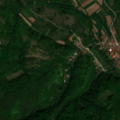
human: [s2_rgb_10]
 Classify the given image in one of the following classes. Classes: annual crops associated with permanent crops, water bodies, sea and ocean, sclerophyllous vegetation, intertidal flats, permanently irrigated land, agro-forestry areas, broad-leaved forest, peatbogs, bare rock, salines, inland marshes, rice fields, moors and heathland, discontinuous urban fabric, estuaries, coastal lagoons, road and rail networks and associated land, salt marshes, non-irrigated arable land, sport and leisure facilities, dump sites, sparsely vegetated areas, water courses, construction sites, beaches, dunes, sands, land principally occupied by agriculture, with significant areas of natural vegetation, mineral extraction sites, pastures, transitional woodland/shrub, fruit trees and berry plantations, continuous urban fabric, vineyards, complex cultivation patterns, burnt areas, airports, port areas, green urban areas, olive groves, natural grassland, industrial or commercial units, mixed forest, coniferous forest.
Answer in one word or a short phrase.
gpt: complex cultivation patterns, land principally occupied by agriculture, with significant areas of natural vegetation, broad-leaved forest, transitional woodland/shrub